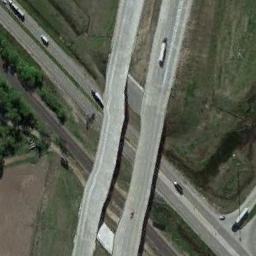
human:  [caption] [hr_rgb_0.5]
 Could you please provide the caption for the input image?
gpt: The perimeter of the overpasses is completely covered by vegetation .

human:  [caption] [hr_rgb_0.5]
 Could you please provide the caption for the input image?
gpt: Several cars are on the road under the overpass .

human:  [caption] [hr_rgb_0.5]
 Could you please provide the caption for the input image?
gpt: The overpass is on the grass next to some trees .

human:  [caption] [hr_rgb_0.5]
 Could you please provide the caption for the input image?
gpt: The cross-line overpass is over the roads and a railway on the lawn .

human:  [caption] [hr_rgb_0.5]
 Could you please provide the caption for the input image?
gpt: There are green lawns around the overpass .